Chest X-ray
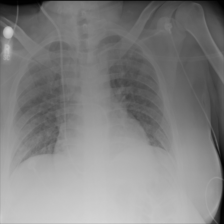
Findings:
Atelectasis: negative
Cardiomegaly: negative
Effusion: negative
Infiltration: positive
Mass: negative
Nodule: negative
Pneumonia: negative
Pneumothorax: negative
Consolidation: negative
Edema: negative
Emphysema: negative
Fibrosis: negative
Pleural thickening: negative
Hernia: negative